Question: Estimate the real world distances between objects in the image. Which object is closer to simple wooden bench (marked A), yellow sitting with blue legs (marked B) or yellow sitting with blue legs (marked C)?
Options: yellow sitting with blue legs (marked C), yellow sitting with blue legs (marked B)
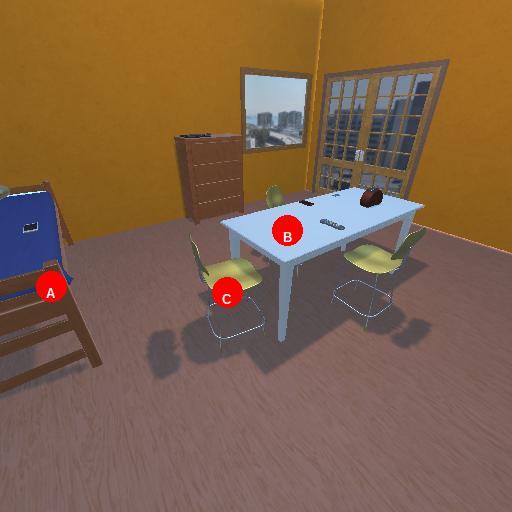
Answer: yellow sitting with blue legs (marked C)